Question: I'm build an app that contain two tabhost (top and botton) and in one tab, I want to put a Google Map through the Google API. All works well but the map does not display correctly. You can see better in this picture:

My code is:
fragment_mapa.xml
'''
<?xml version="1.0" encoding="utf-8"?>
<RelativeLayout
xmlns:android="http://schemas.android.com/apk/res/android"
android:id="@+id/map_container"
android:layout_width="match_parent"
android:layout_height="match_parent"
android:orientation="vertical">
<fragment
android:id="@+id/map"
android:layout_width="match_parent"
android:layout_height="match_parent"
class="com.google.android.gms.maps.SupportMapFragment"/>
</RelativeLayout>
'''
MapaFragment.java
'''
public class MapaFragment extends Fragment {
public MapaFragment(){}
public GoogleMap mapa;
@Override
public View onCreateView(LayoutInflater inflater, ViewGroup container,
Bundle savedInstanceState) {
View rootView = inflater.inflate(R.layout.fragment_mapa, container, false);
if (container != null) {
container.removeAllViews();
}
GoogleMap map = ((SupportMapFragment) getActivity().getSupportFragmentManager()
.findFragmentById(R.id.map)).getMap();
((MainActivity) getActivity()).setBar();
//Asigno el nombre de la vista e integro tabhost-sliding
((MainActivity) getActivity()).setTitle("Mapa");
((MainActivity) getActivity()).integrationMenu();
return rootView;
}
public void onDestroyView() {
super.onDestroyView();
Log.d("DESTROY", "onDestroyView");
Fragment f = getActivity()
.getSupportFragmentManager().findFragmentById(R.id.map);
if (f != null) {
getActivity().getSupportFragmentManager()
.beginTransaction().remove(f).commit();
}
}
}
'''
And my activity_main.xml that contain the two tabhost and a framelayout that call the fragments:
'''
<android.support.v4.widget.DrawerLayout
xmlns:android="http://schemas.android.com/apk/res/android"
android:id="@+id/drawer_layout"
android:layout_width="match_parent"
android:layout_height="match_parent">
<!-- Estructura de los dos tabhost -->
<RelativeLayout
xmlns:android="http://schemas.android.com/apk/res/android"
xmlns:tools="http://schemas.android.com/tools"
android:id="@+id/LinearLayout1"
android:orientation="vertical"
android:layout_width="match_parent"
android:layout_height="match_parent">
<!-- TABHOST SUPERIOR -->
<RelativeLayout
android:id="@+id/l1"
android:orientation="vertical"
android:layout_width="match_parent"
android:layout_height="wrap_content"
android:layout_weight="0"
android:gravity="right"
android:layout_above="@+id/l2"
android:layout_alignParentTop="true">
<android.support.v4.app.FragmentTabHost
android:id="@+id/tabhost_sup"
android:layout_width="fill_parent"
android:layout_height="fill_parent">
<LinearLayout
android:orientation="vertical"
android:layout_width="match_parent"
android:layout_height="match_parent">
<TabWidget
android:id="@android:id/tabs"
android:orientation="horizontal"
android:layout_width="fill_parent"
android:layout_height="50dip"
android:layout_weight="0"/>
<ScrollView
android:layout_width="match_parent"
android:layout_height="match_parent"
android:background="#ffffff">
<FrameLayout
android:id="@android:id/tabcontent"
android:layout_width="match_parent"
android:layout_height="match_parent"
android:layout_weight="0"/>
</ScrollView>
</LinearLayout>
</android.support.v4.app.FragmentTabHost>
</RelativeLayout>
<!-- TABHOST INFERIOR -->
<RelativeLayout
android:id="@+id/l2"
android:orientation="vertical"
android:layout_width="match_parent"
android:layout_height="50dip"
android:layout_weight="1"
android:gravity="right"
android:layout_alignParentBottom="true"
android:background="@android:color/background_light" >
<android.support.v4.app.FragmentTabHost
android:id="@android:id/tabhost"
android:layout_width="fill_parent"
android:layout_height="fill_parent">
<LinearLayout
android:id="@+id/RelativeLayout1"
android:orientation="vertical"
android:layout_width="fill_parent"
android:layout_height="fill_parent">
<FrameLayout
android:id="@android:id/tabcontent"
android:layout_width="0dp"
android:layout_height="0dp"
android:layout_weight="0"/>
<TabWidget
android:id="@android:id/tabs"
android:layout_width="fill_parent"
android:layout_height="wrap_content"
android:layout_weight="0"
android:layout_marginBottom="0dp"/>
</LinearLayout>
</android.support.v4.app.FragmentTabHost>
</RelativeLayout>
</RelativeLayout>
<!-- Listview to display slider menu -->
<ListView
android:id="@+id/list_slidermenu"
android:layout_width="240dp"
android:layout_height="match_parent"
android:layout_gravity="start"
android:choiceMode="singleChoice"
android:divider="@color/list_divider"
android:dividerHeight="1dp"
android:listSelector="@drawable/list_selector"
android:background="@color/list_background"/>
<ListView
android:id="@+id/right_drawer"
android:layout_width="240dp"
android:layout_height="match_parent"
android:layout_gravity="end"
android:choiceMode="singleChoice"
android:divider="@color/list_divider"
android:dividerHeight="1dp"
android:listSelector="@drawable/list_selector"
android:background="@color/list_background"/>
</android.support.v4.widget.DrawerLayout>
'''
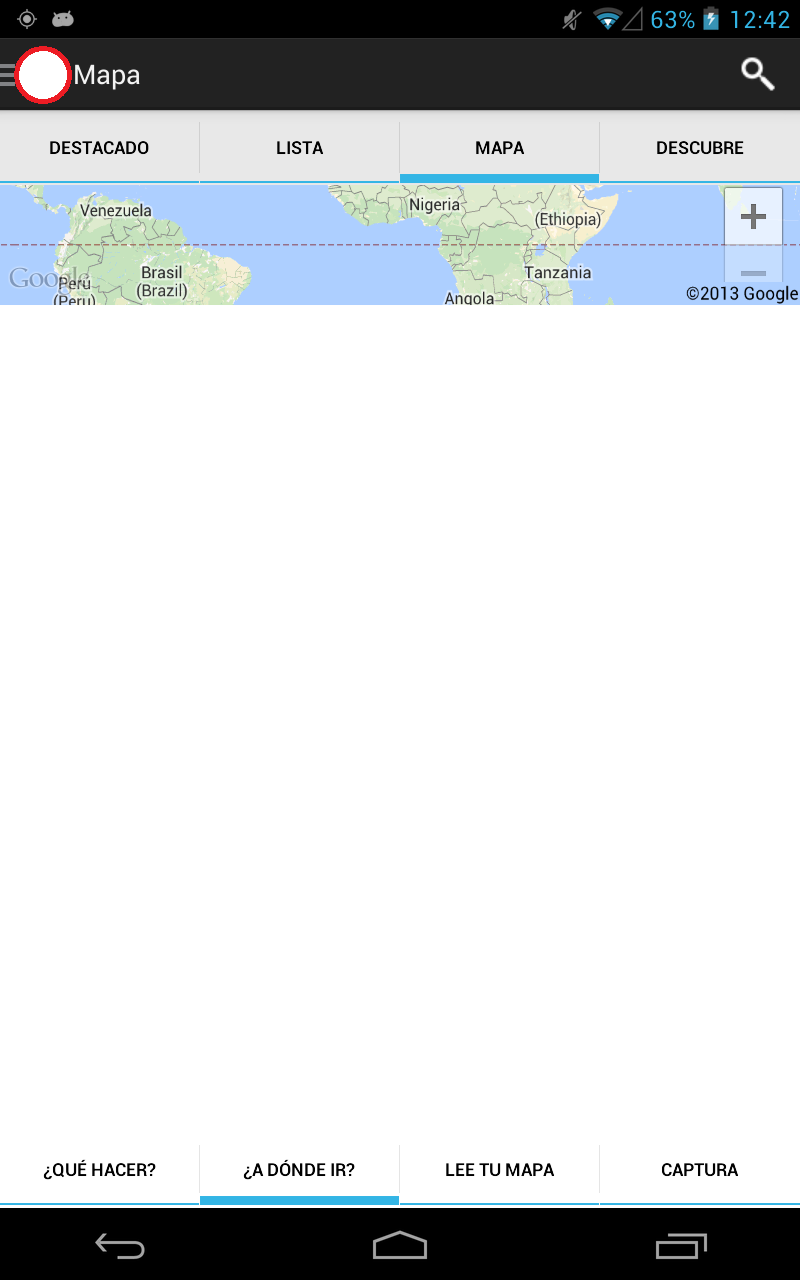
Answer: SOLUTION (by <URL>:
Remove the scrollview in my activity_main.xml and it works well.